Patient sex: M
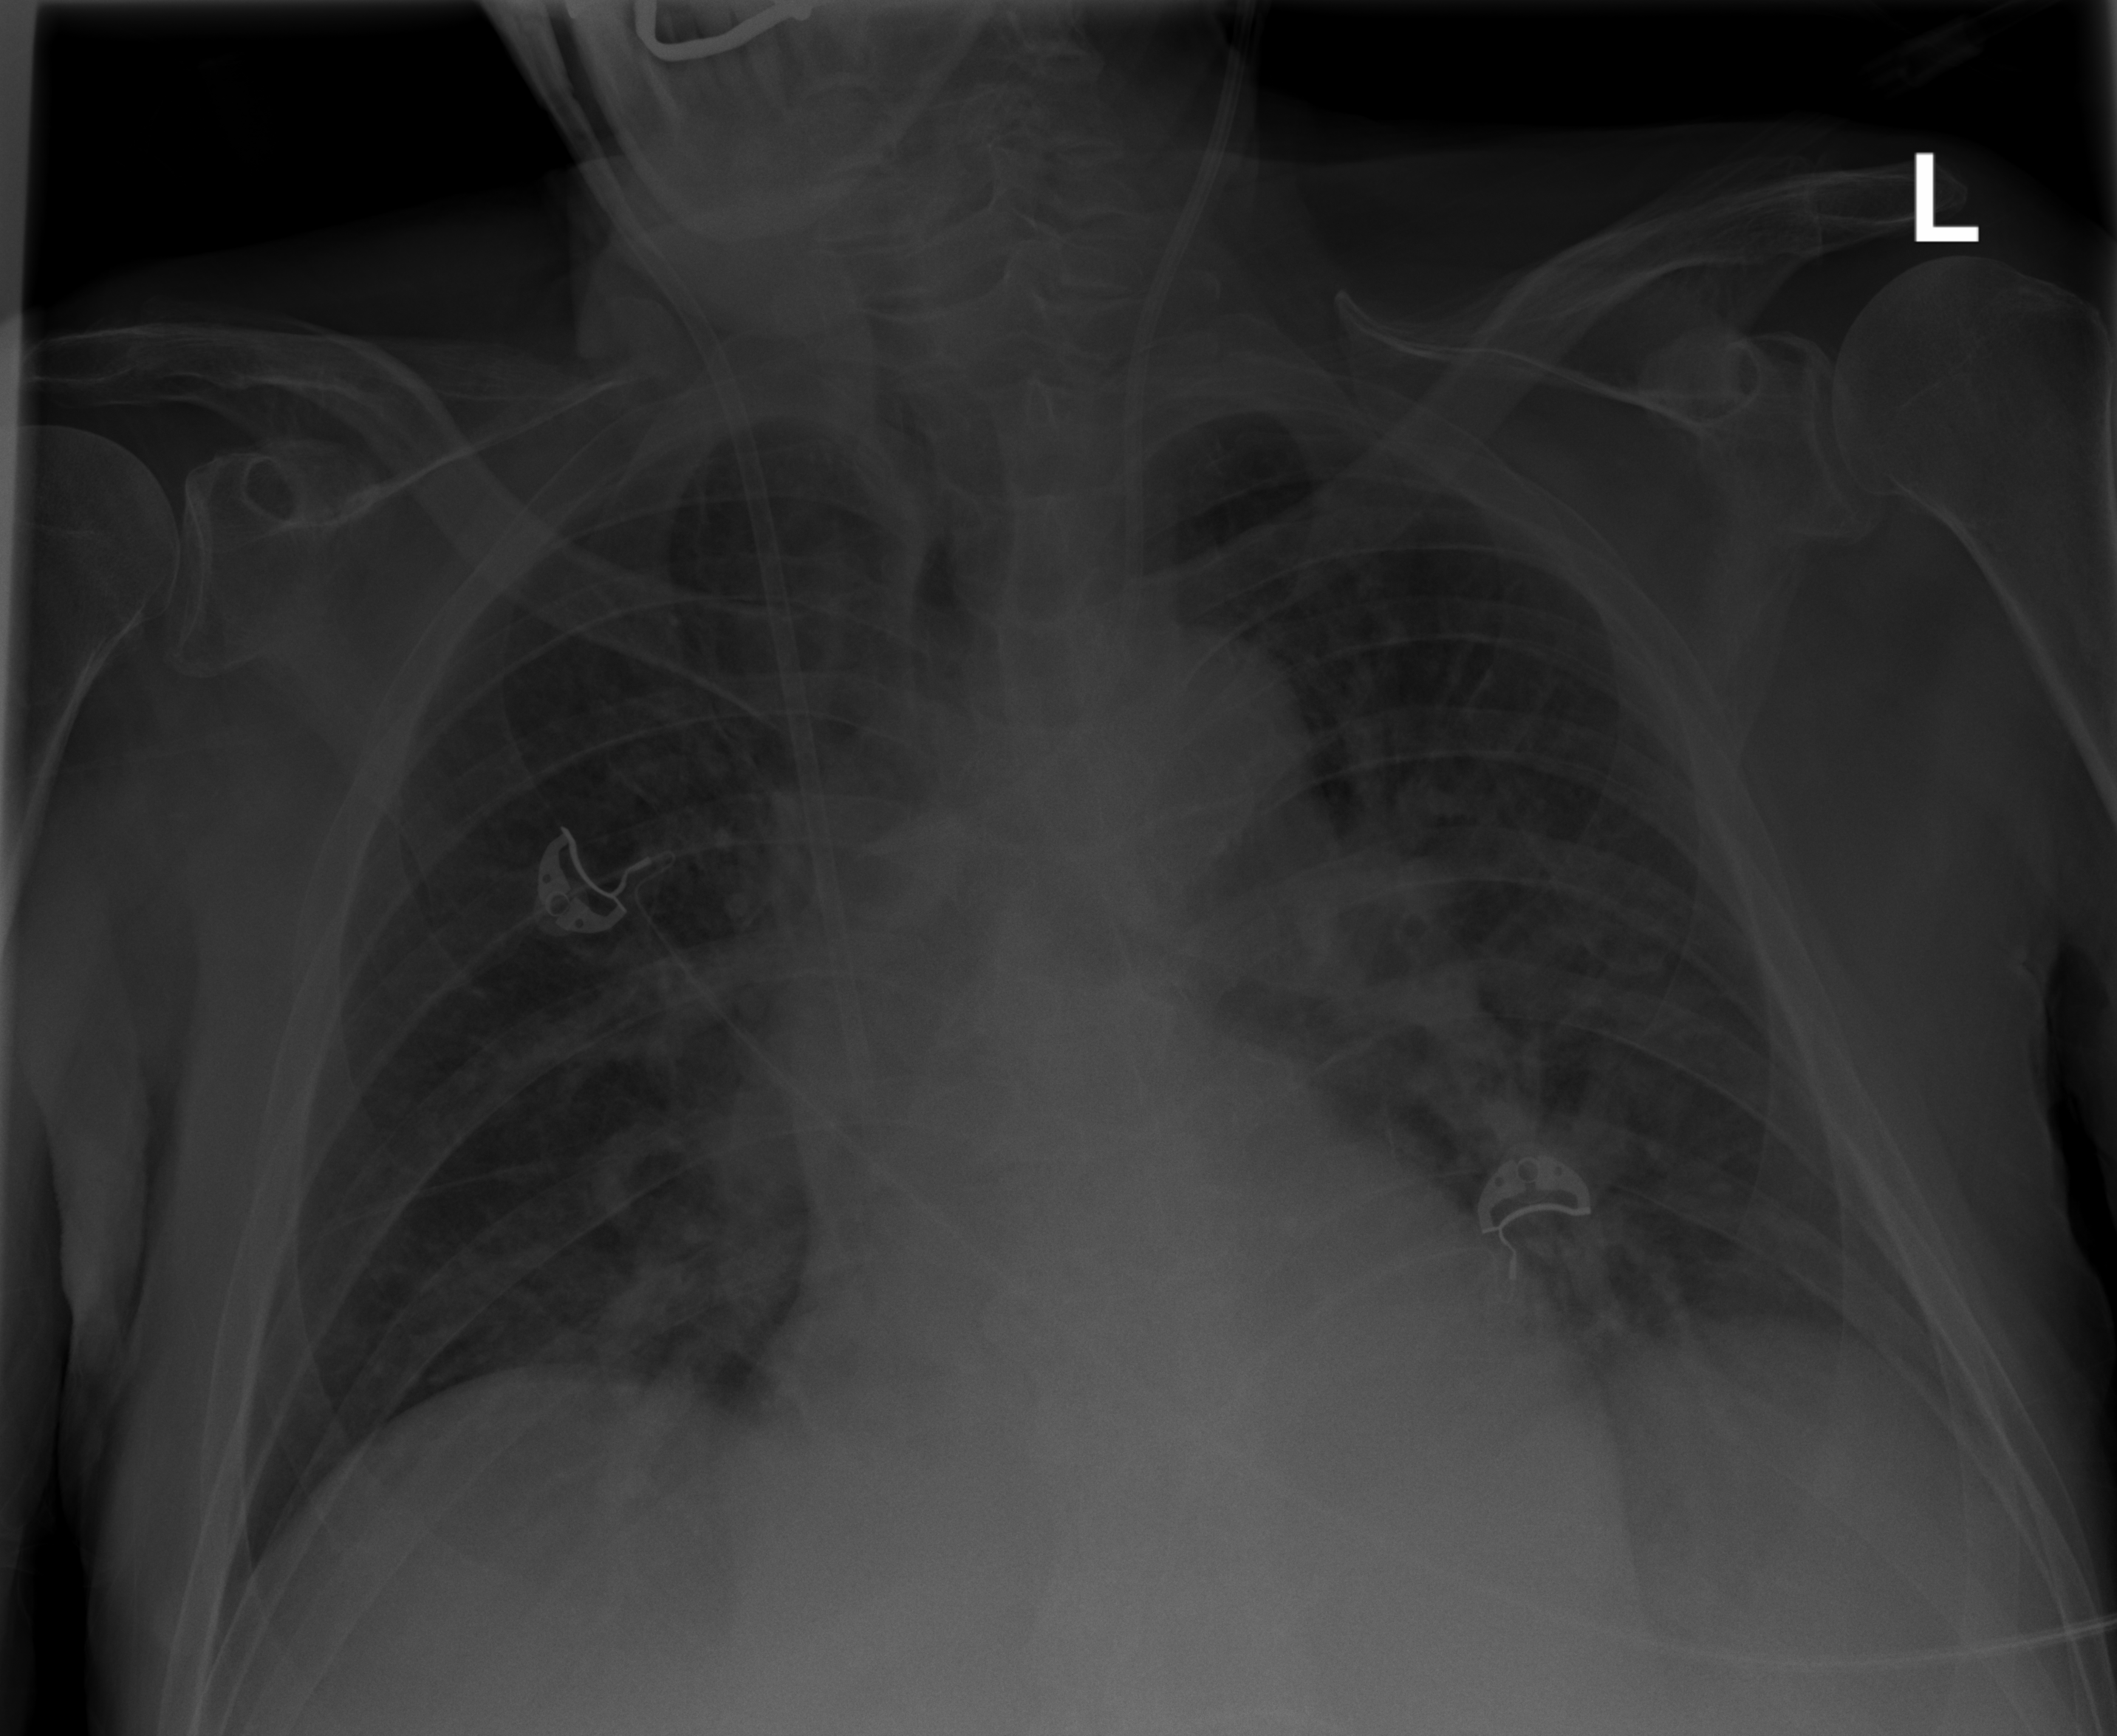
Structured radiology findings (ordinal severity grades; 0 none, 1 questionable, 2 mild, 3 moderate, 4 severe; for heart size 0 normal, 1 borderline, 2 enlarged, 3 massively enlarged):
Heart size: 1
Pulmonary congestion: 2
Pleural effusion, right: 1
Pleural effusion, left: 2
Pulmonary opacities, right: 2
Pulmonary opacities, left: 2
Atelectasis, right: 2
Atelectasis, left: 2